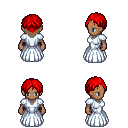
a pixel art fantasy rpg character, female body template, human, dark skin, underdress, robe skirt, red parted hairstyle, four views (front, back, left, right), 2x2 character sprite sheet, small pixel art, hard edges, no anti-aliasing